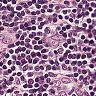
Metastatic tissue present: no